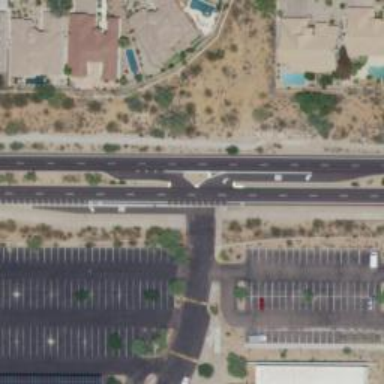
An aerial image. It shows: Tertiary link road with asphalt surface.